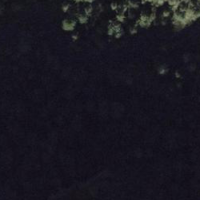
EUNIS habitat code: 43
Species observed at this site:
Laserpitium latifolium